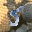
Label: 5